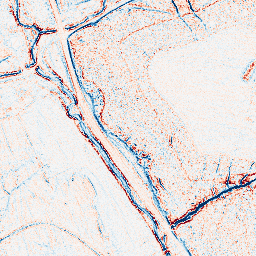
Category: edge_preserving
Decomposition family: anisotropic_diffusion
Decomposition parameters: iterations: 10
kappa: 50
gamma: 0.05
Upsampling method: bicubic_3x
Upsampling parameters: scale: 3
Upsampling scale: 3